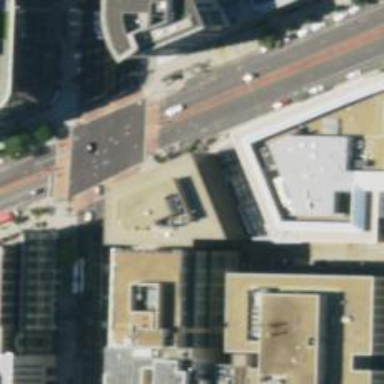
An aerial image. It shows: Government office.